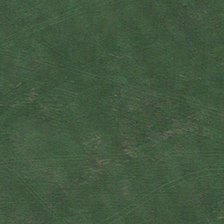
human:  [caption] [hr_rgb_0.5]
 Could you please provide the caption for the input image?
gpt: a meadow with dark green and light green stripes can be seen .

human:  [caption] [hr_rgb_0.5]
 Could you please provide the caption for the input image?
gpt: there are dark stripes with pale ones on the green meadow .

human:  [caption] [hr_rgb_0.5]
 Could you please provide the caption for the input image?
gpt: some irregular stripes in the meadow is like the tracks .

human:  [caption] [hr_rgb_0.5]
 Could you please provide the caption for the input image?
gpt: there are dark stripes with pale ones on the green meadow .

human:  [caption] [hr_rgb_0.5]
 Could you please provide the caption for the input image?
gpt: it is a piece of green meadow .